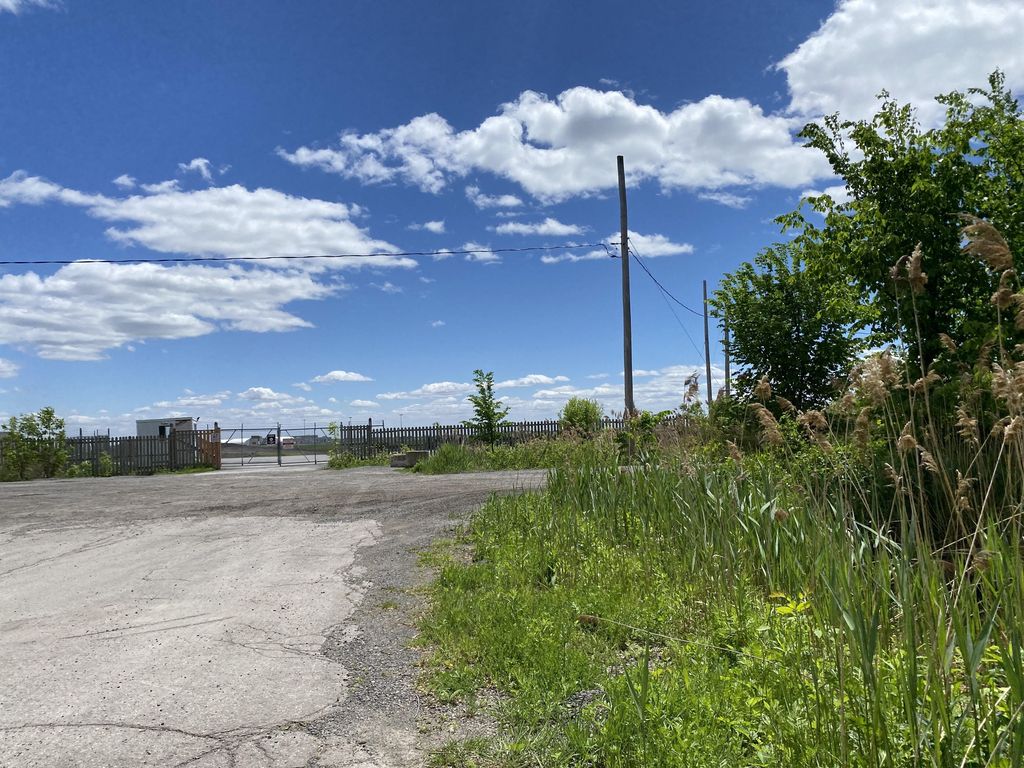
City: montreal